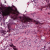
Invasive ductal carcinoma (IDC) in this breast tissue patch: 0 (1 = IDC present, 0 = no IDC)